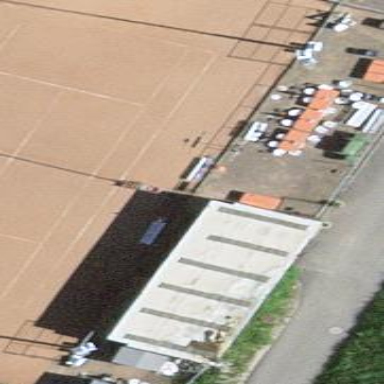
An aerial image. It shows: Warehouse.